Question:
I have got a container div (displayed as the blue line) which has a set width and a variable height depending on the content inside. The div can contain text and an image. The text is always floated left and the image is always floated right. The image has a margin of 2px to each side, except the left side (which is near the text).
If the text won't fit next to the image, I want it to wrap around the image, but also with a margin of 10px. Is this possible, so that when the text isn't long enough the margin stays at 2px at the bottom of the image?
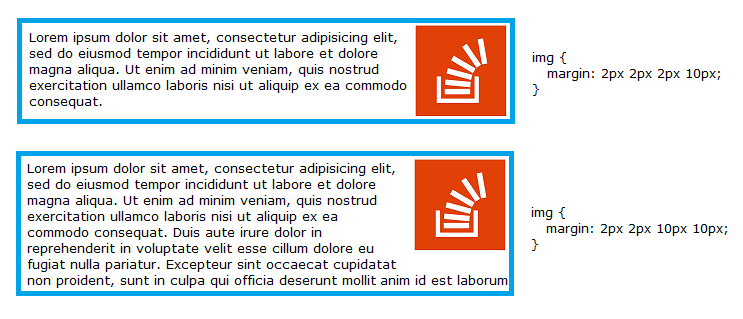
Answer: This is the default behaviour, due to the float being removed from normal flow. The floating image (and its margins) will overflow the containing paragraph by default.
Demo at: <URL>
The css I tested with:
'''
p {
width: 300px;
background-color: wheat;
}
p img {
float: right;
margin-bottom: 10px;
}
'''
## Note:
If your div has a new <URL>